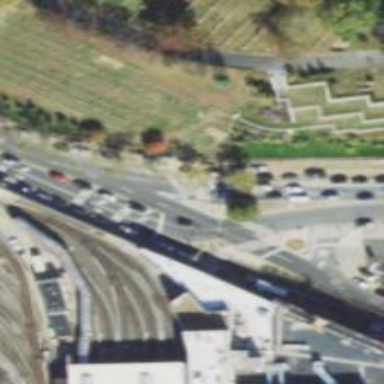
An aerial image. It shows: Asphalt footway with zebra crossing.